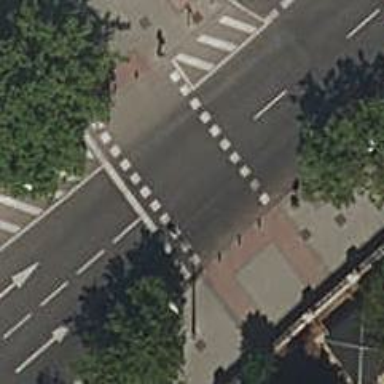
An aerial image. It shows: Crossing with traffic signals.